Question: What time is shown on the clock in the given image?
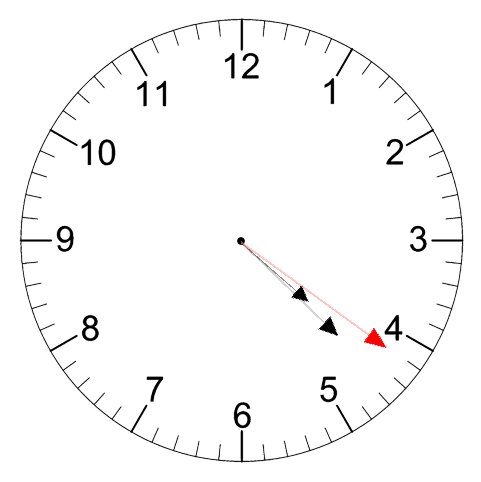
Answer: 04:22:21